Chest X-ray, AP view. Patient: 40 years old, sex M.
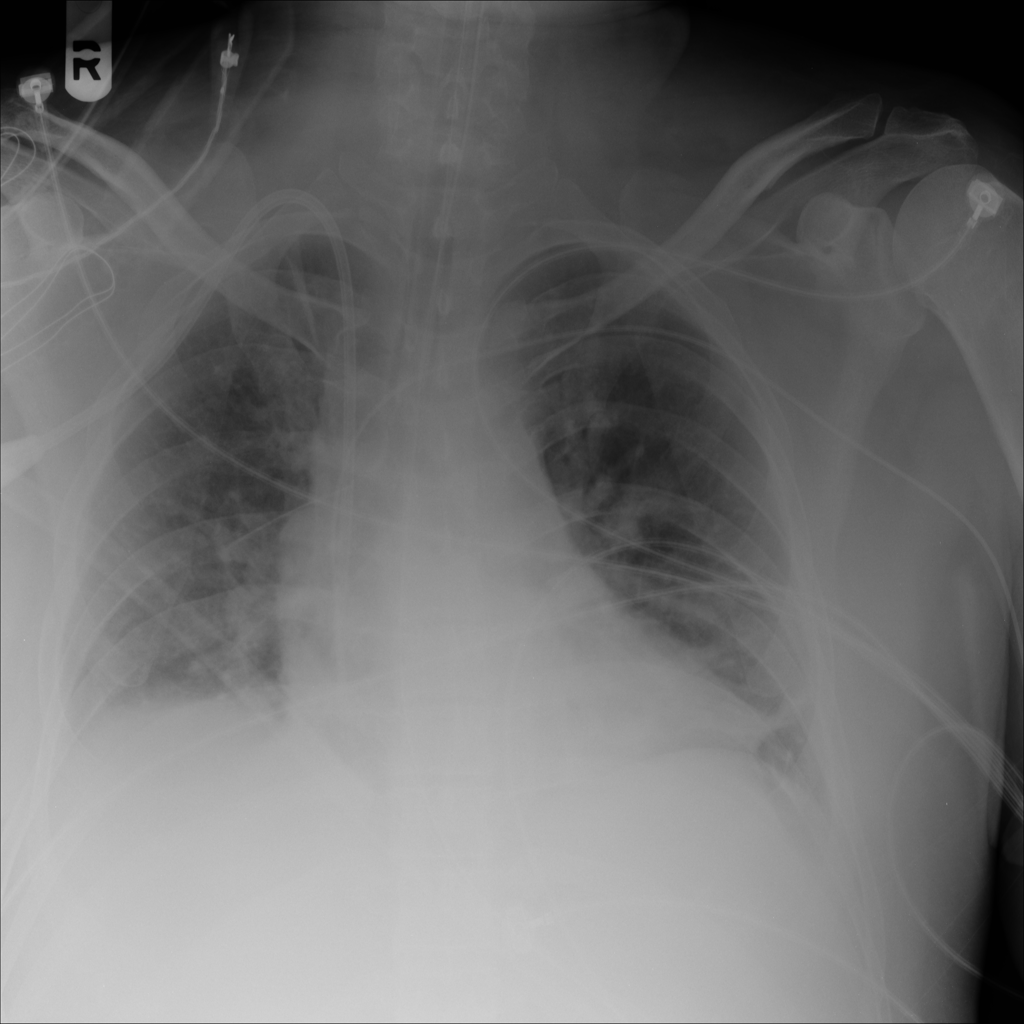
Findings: Atelectasis, Infiltration